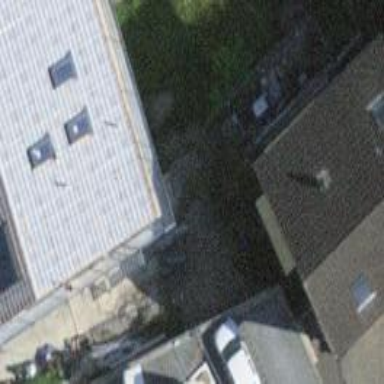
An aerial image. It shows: Garage.